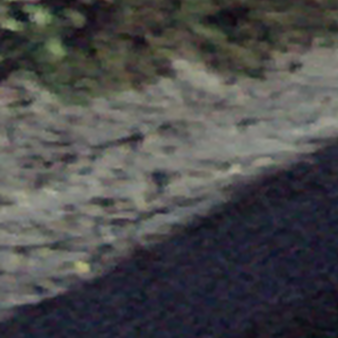
Label: other